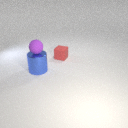
large blue metal cylinder below small purple rubber sphere